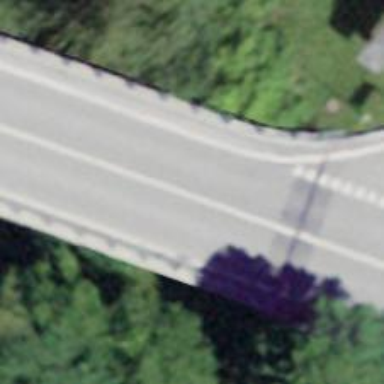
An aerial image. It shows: Primary highway.